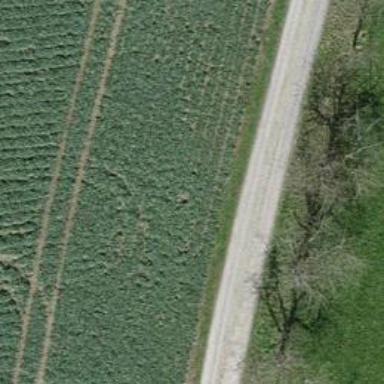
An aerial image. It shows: Unpaved track with grade2 tracktype.